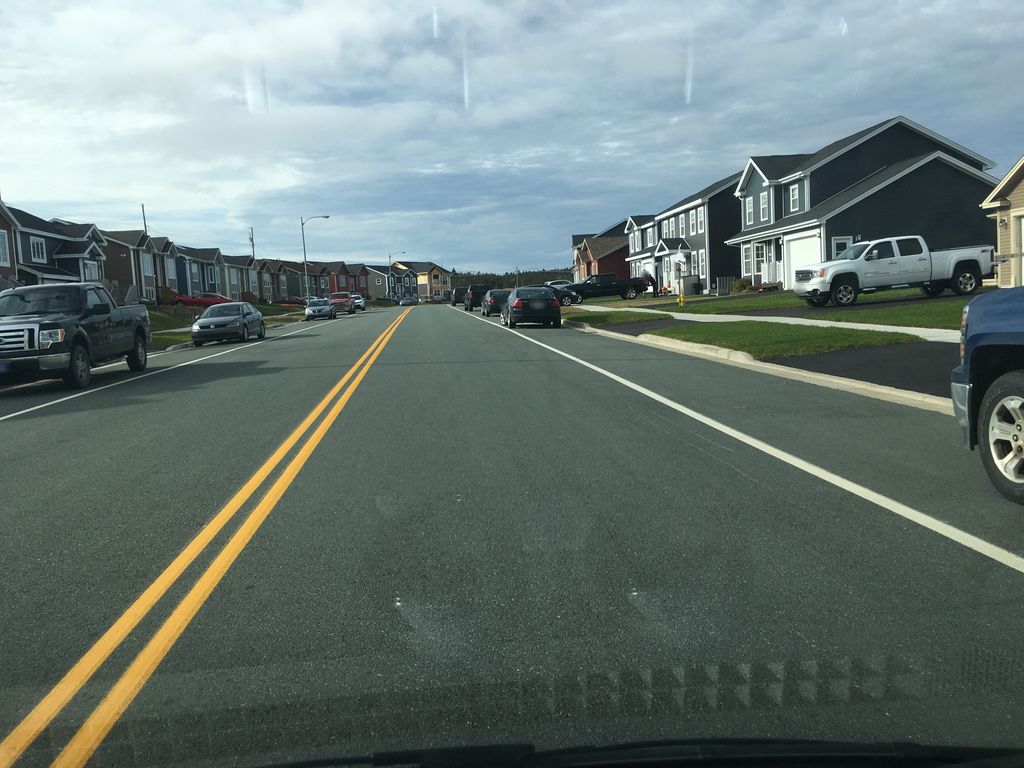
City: st_johns